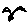
Label: bird